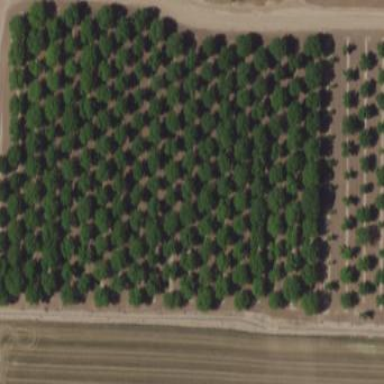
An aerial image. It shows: Orchard.